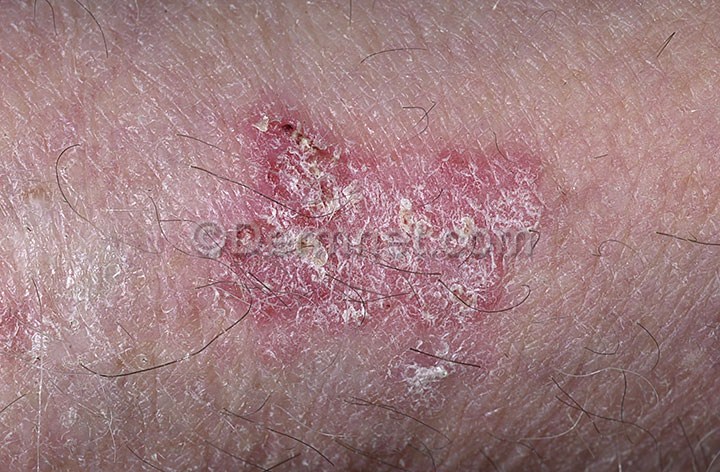
Disease: Actinic Keratosis Basal Cell Carcinoma and other Malignant Lesions